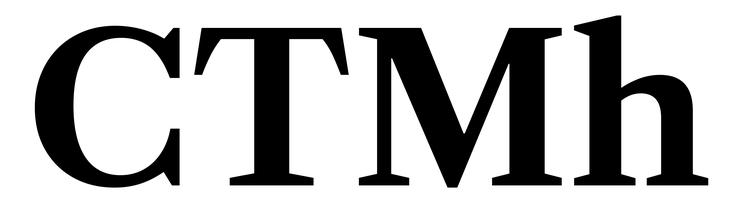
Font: LibreCaslonText_Bold